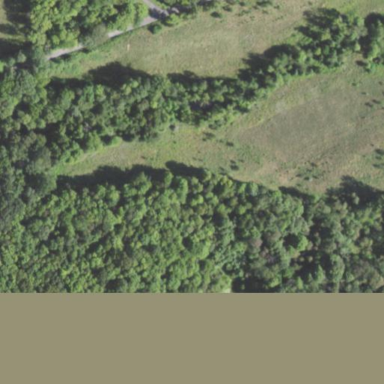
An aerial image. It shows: Nature reserve located within forest area.